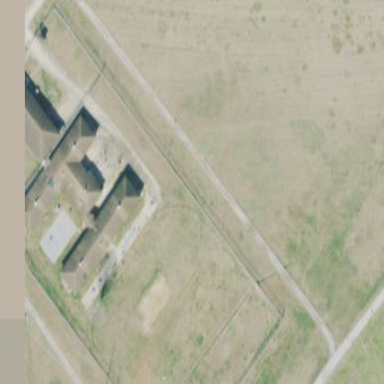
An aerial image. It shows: Prison facility surrounded by fence.